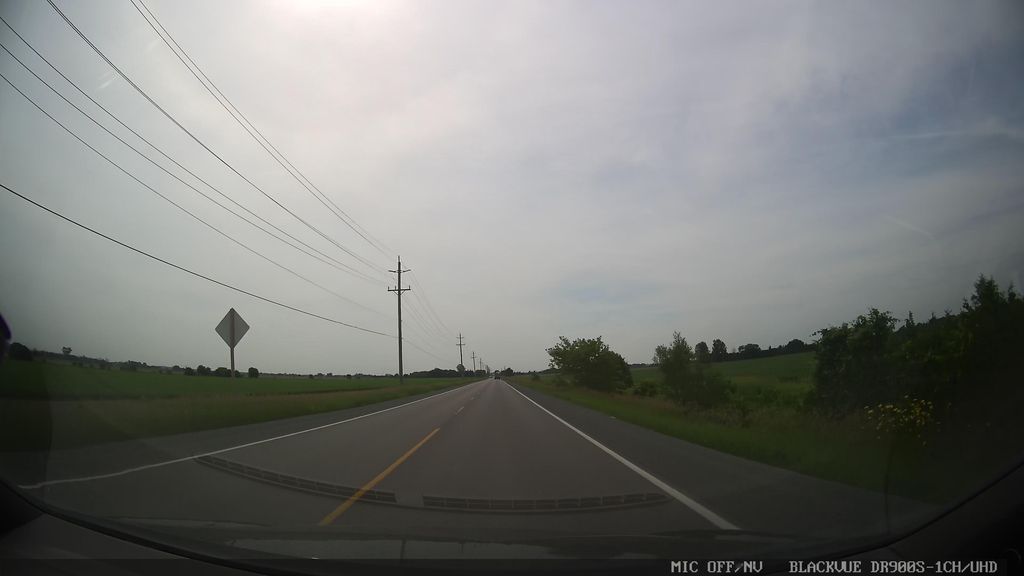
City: ottawa-gatineau